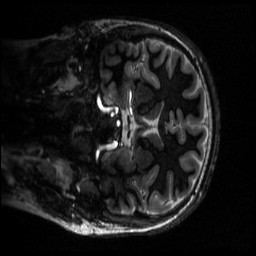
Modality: MP2RAGE
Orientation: coronal
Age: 27
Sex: female
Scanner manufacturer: siemens
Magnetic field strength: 6.98 T
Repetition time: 6 s
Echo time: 0.00283 s